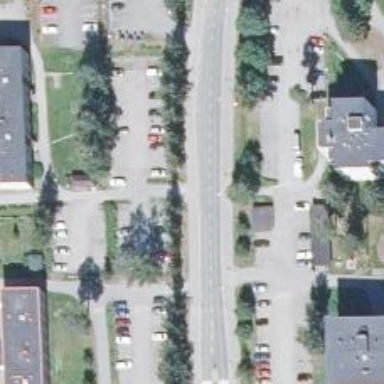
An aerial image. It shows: Unmarked crossing on the road.